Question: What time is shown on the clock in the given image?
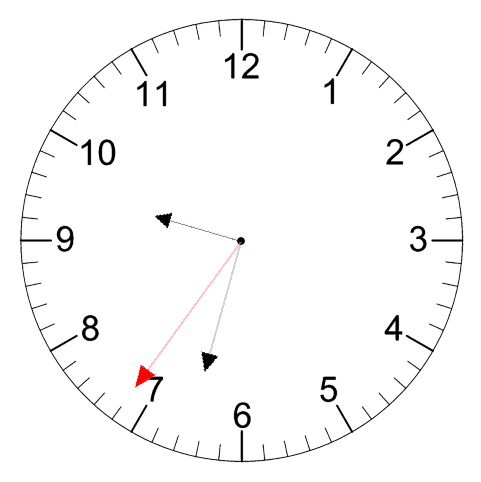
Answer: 09:32:36